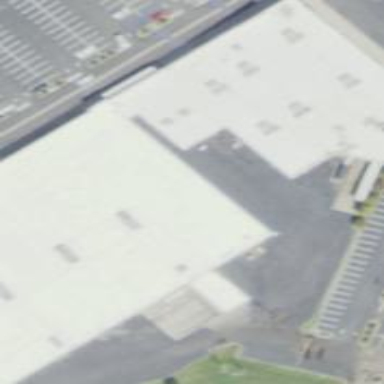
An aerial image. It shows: Building.